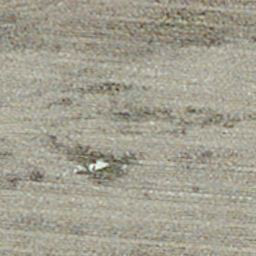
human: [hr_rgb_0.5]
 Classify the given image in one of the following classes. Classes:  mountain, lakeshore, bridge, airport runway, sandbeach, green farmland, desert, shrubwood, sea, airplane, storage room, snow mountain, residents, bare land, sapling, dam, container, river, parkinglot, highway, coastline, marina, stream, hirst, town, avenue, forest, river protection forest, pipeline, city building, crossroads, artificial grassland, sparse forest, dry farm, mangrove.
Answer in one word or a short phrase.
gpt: dry farm